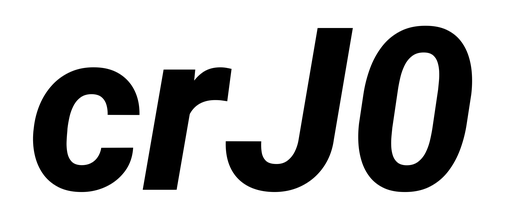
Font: Roboto-Italic_ExtraBold_Italic